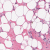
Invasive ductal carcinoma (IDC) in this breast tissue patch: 0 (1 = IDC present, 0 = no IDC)